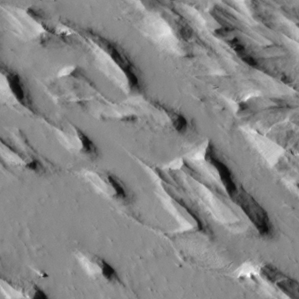
Label: non_frost